Brain MRI, t2w sequence, axial 2D slice.
Patient: age 32, sex F, weight 95 kg, height 1.95 m
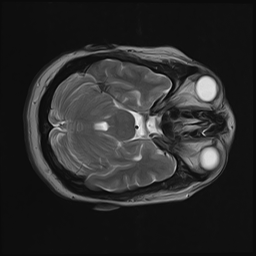